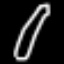
Label: pencil